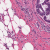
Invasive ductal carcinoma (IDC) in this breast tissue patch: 0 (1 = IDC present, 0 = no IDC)